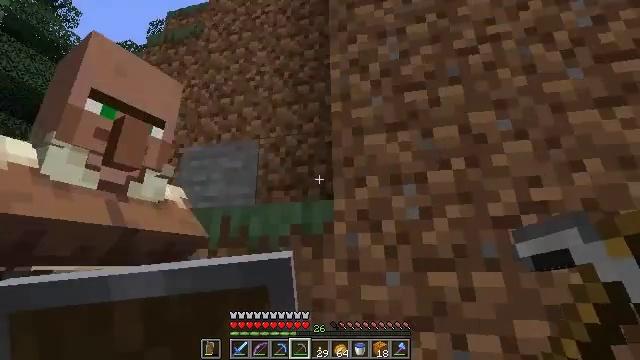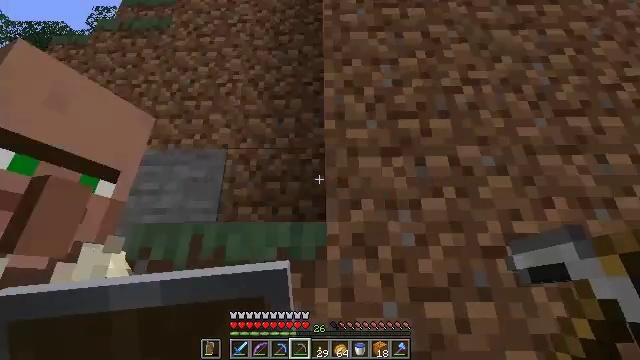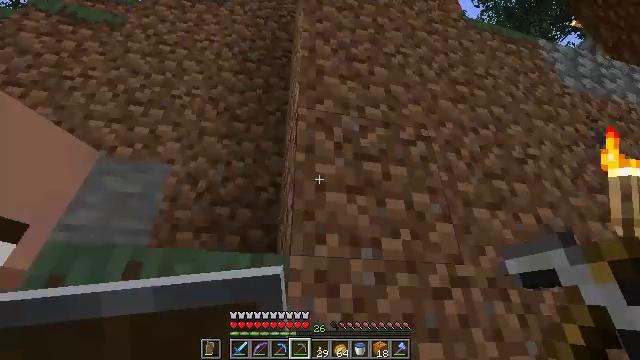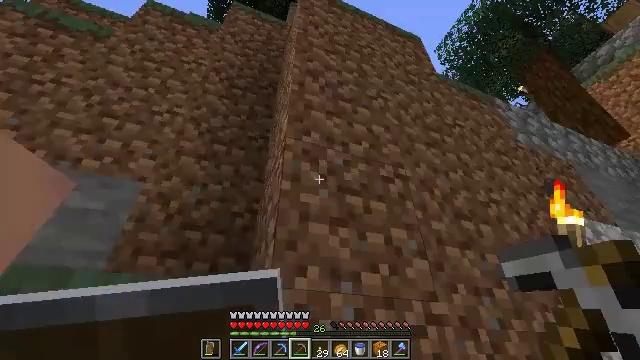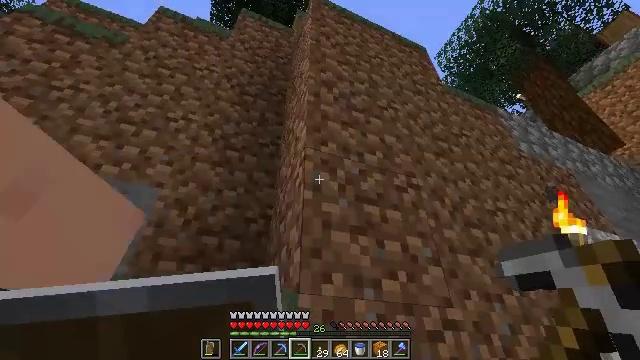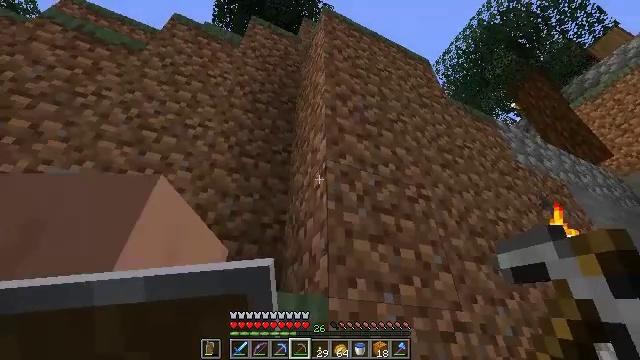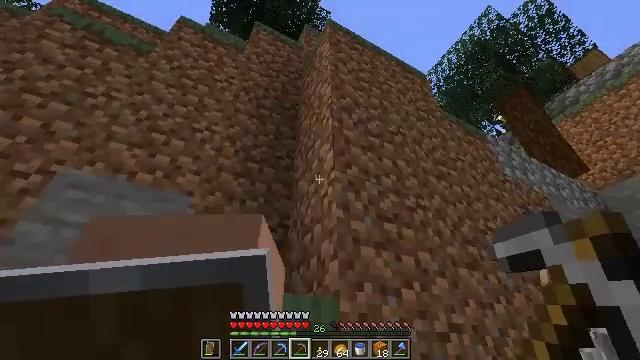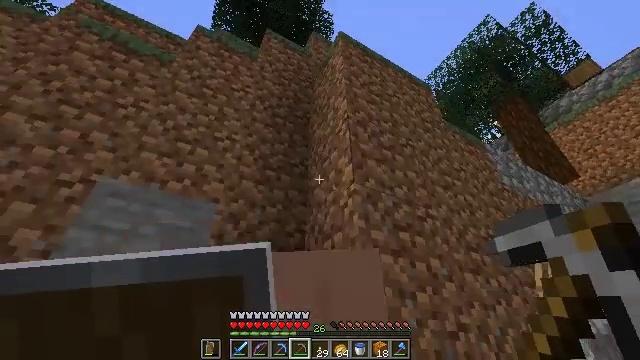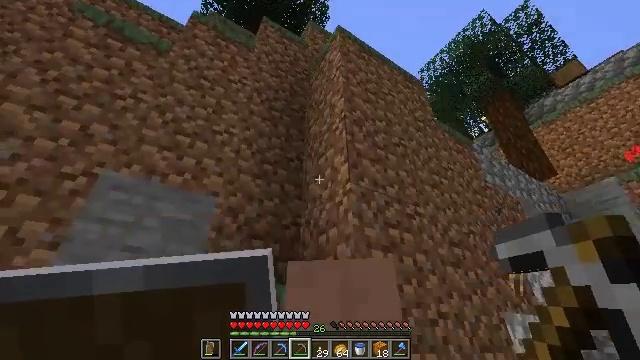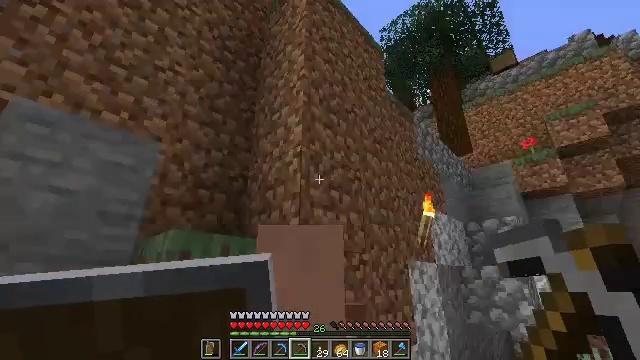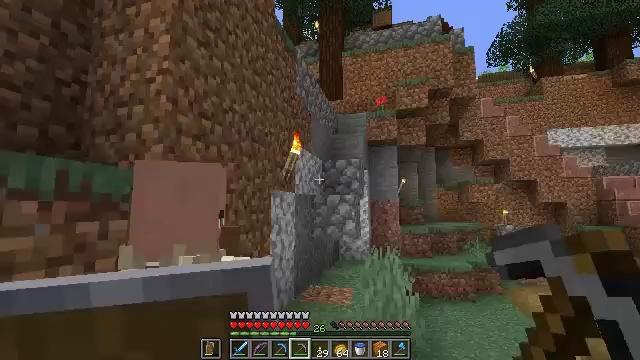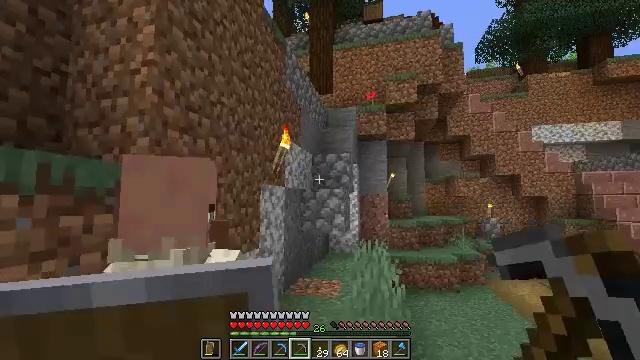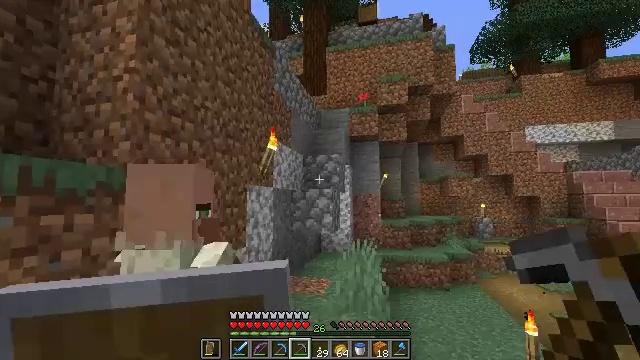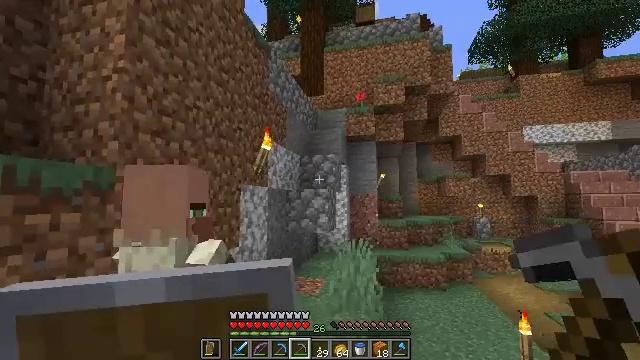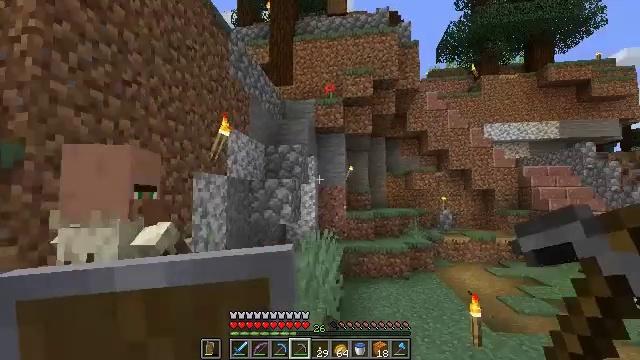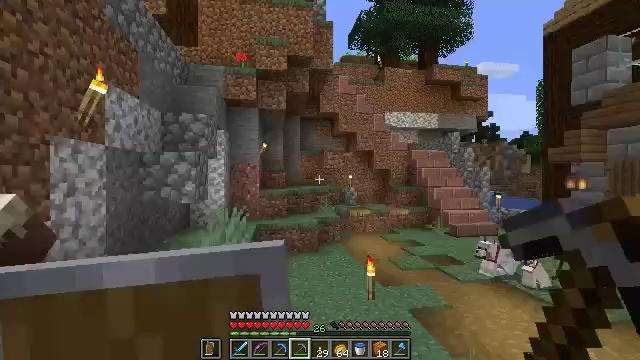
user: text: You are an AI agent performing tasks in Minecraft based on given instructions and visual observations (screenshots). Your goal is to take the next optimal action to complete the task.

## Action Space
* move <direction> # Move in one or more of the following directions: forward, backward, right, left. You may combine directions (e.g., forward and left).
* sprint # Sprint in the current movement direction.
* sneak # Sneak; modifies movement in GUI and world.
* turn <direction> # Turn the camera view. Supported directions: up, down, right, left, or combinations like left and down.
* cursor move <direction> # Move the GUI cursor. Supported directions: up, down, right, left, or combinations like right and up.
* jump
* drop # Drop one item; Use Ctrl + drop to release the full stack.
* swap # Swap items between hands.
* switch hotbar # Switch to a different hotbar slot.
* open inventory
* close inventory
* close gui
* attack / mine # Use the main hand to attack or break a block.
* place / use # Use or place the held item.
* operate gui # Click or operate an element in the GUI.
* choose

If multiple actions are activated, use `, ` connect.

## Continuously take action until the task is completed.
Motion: motion action
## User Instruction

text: Attack the anvil to pick it up.
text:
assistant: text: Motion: move left, turn right and up
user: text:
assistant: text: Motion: move left, turn right and up
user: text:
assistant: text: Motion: move back and move left, turn right and up
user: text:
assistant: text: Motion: move back and move left
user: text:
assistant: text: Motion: move back and move left, turn right
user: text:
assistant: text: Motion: move back and move left, turn right
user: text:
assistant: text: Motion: move back and move left, turn right
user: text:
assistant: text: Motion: move back, turn right and down
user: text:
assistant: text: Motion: move back, turn right and down
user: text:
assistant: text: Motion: move back and move right, turn right and down
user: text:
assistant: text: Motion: move right, turn right and down
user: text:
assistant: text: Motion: move right
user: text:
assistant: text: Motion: move forward and move right
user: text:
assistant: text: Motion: move forward and move right, turn right and down
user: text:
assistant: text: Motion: move forward and move right, turn right and down
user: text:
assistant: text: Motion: move forward, turn right and up
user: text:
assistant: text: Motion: move forward, sprint
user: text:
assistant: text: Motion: move forward, sprint
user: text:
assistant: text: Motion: move forward, sprint, turn right and down
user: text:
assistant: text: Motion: move forward, turn right and down
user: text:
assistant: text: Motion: move forward, sprint, turn right and down
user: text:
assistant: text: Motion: move forward, sprint, turn left
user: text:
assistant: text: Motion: move forward
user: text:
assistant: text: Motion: move forward
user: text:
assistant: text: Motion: move forward and move right, turn left
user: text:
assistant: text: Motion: move forward and move right, turn left
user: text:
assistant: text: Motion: move forward and move right, turn left
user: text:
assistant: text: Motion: move forward and move right, turn left and up, jump
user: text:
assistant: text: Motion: move forward and move right, turn left and up, jump
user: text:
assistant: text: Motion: move forward and move right, turn left and up, jump